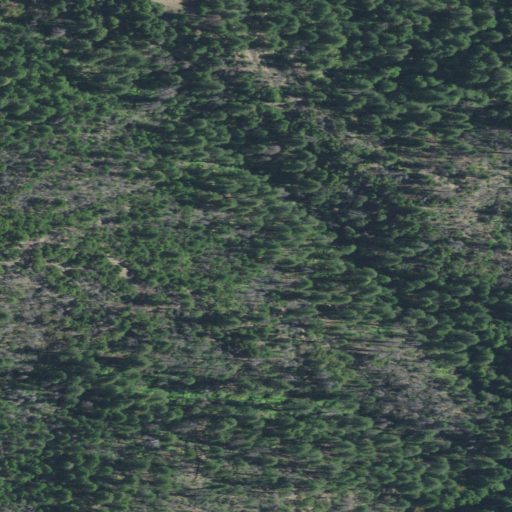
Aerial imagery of valley in California named Robinson Gulch containing evergreen forest, shrub, and open development